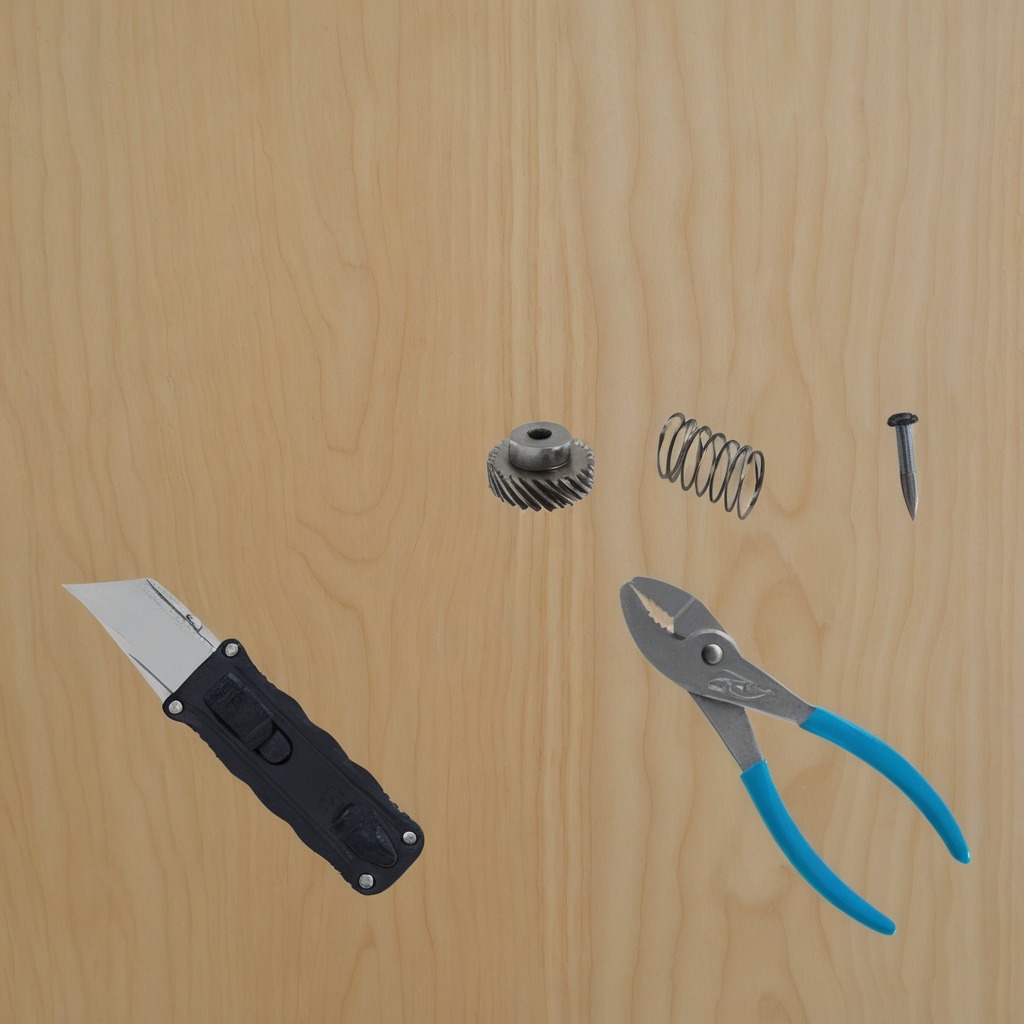
A steel gear with teeth, a utility knife, an iron nail, a pair of pliers, and a coiled metal spring are lying on the plywood surface.